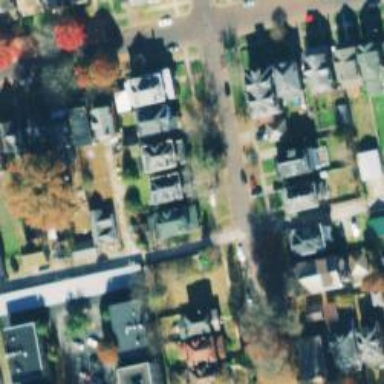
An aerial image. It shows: Alleyway designated as service road.